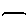
Label: bird